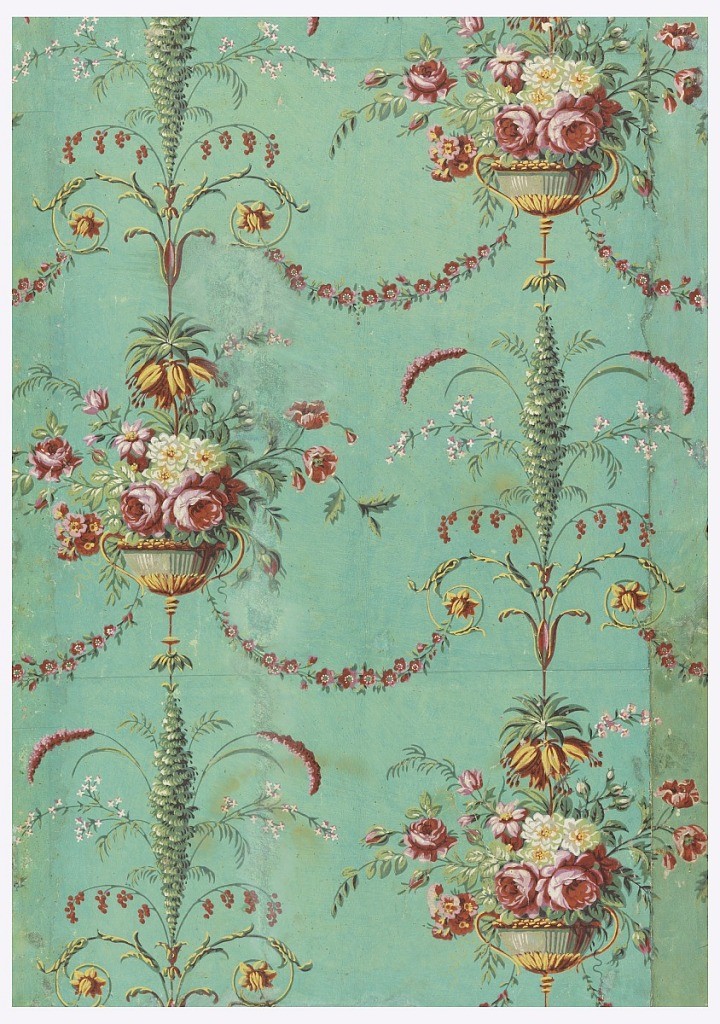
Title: Sidewall
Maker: Jean-Baptiste Réveillon, French, 1725–1811
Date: ca. 1790
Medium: Block printed on handmade paper
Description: Repeating design of floral arabesques and scrolls, with pink and white roses, and fuchsias in a vase. Printed on a green ground. Vertical rectangle.